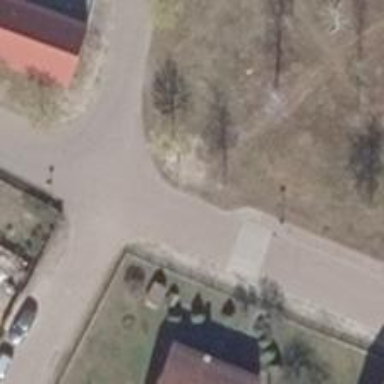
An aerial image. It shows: Bump for traffic calming.